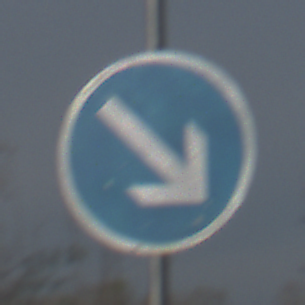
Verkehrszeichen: VorgeschriebeneVorbeifahrtRechts
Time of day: MorningAfternoon
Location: Outdoor (Nature)
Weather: PartlyCloudy
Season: NotSpecified
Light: Natural